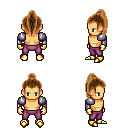
a pixel art fantasy rpg character, male body template, human, tanned skin, steel arm armor, magenta pants, brown long topknot hairstyle, gold gloves, gold boots, four views (front, back, left, right), 2x2 character sprite sheet, small pixel art, hard edges, no anti-aliasing